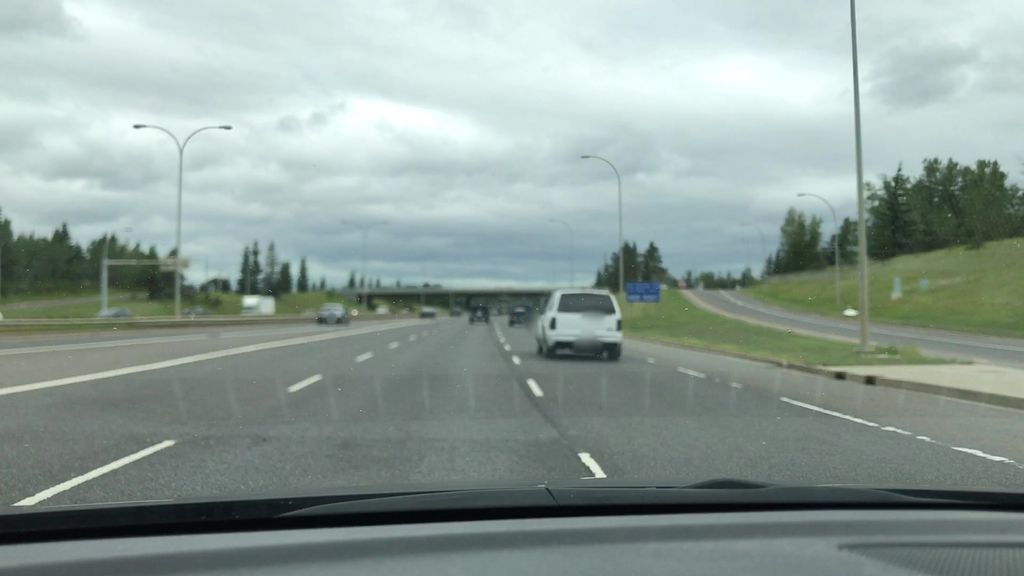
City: edmonton